Current action and preconditions to check: trajectory_clear

Your task: For each precondition in the list above, predict whether it will hold at this action.

Consider the current scene as observed from the mobile robot's camera, and analyze the predicted future states of all dynamic agents (e.g., people, animals, vehicles, or any moving entities) within the NEXT SECOND.

IMPORTANT: Only answer "very likely" if you are absolutely certain—based on strong, clear evidence—that a dynamic agent will violate the precondition in the predicted future state. Do NOT answer "very likely" for unlikely, ambiguous, or low-probability risks.

Ask yourself for each precondition: Is there a high probability, with clear and convincing evidence, that the predicted future states of any dynamic agent will interfere with the predicted future state of the currently executing action within the NEXT SECOND, causing that precondition to fail?

Assess the risk level based on these predictions. Use "likely" or "very likely" if motions create a clear risk of interference.

Use "neutral" or "improbable" if agents are nearby but their predicted paths are clearly diverging or non-conflicting.

Failure Risk Categories: "very improbable", "improbable", "neutral", "likely", "very likely"

Answer Format: Output ONLY the probability_of_failure value from these categories: "very improbable", "improbable", "neutral", "likely", "very likely"

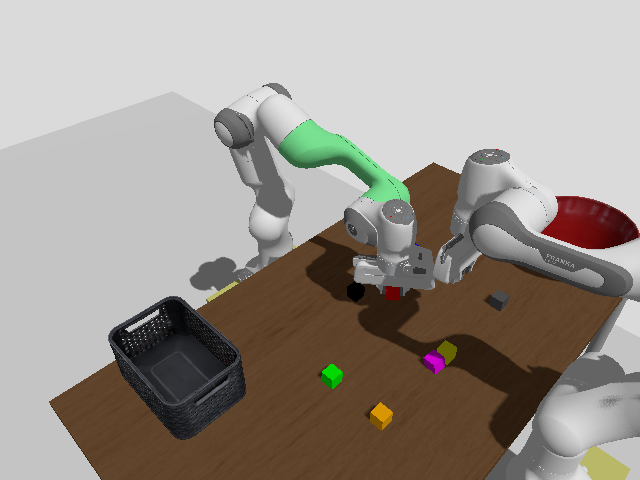

Answer: neutral